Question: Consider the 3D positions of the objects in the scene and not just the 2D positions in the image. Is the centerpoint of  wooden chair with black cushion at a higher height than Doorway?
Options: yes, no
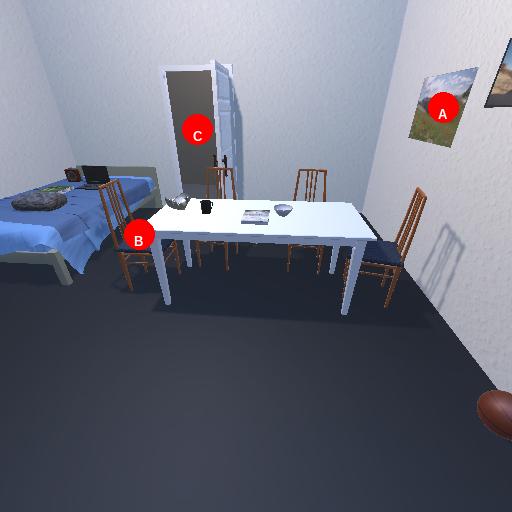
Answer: yes